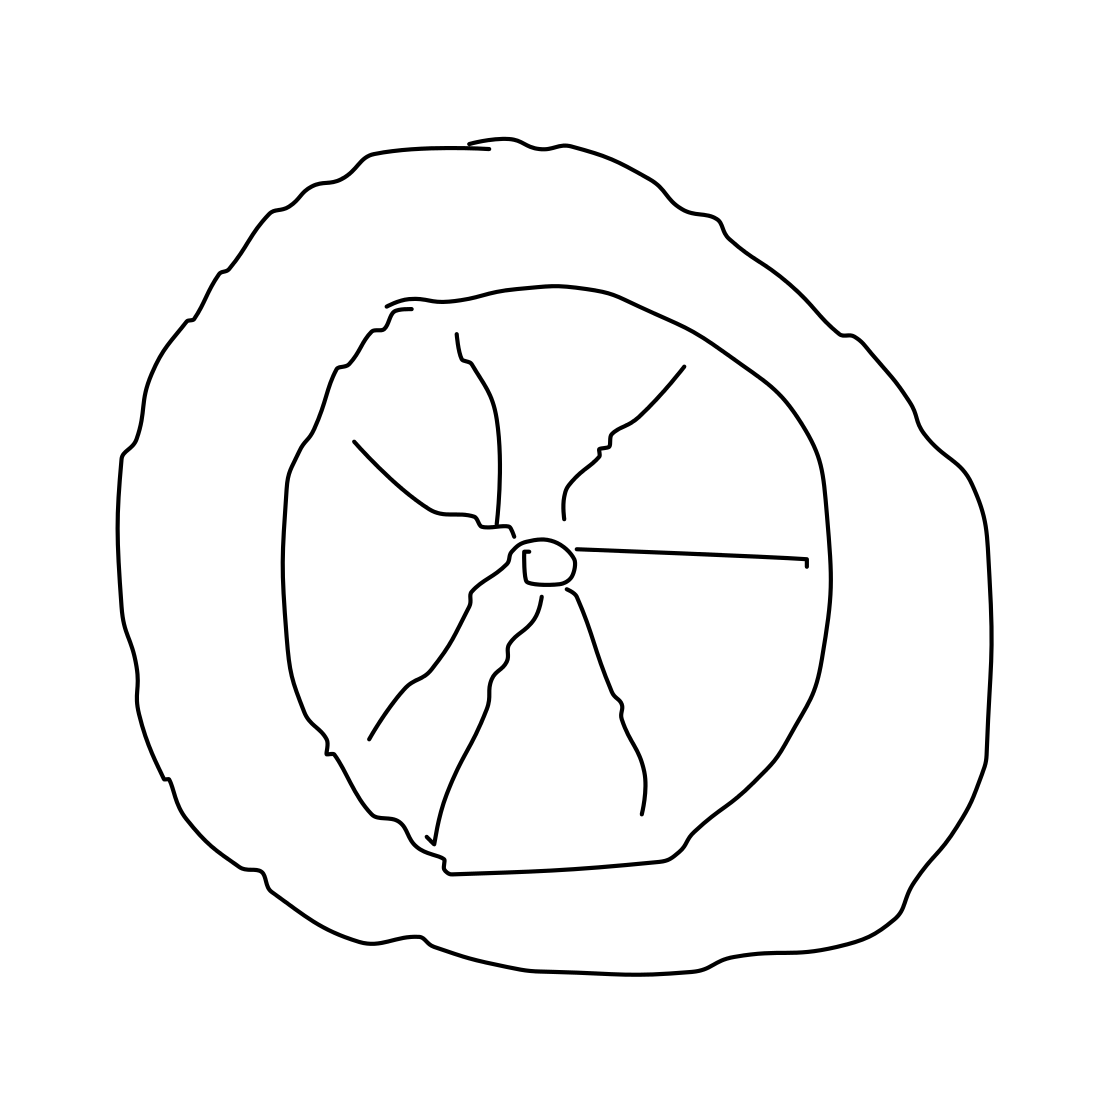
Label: wheel